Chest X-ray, AP view. Patient: 22 years old, sex M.
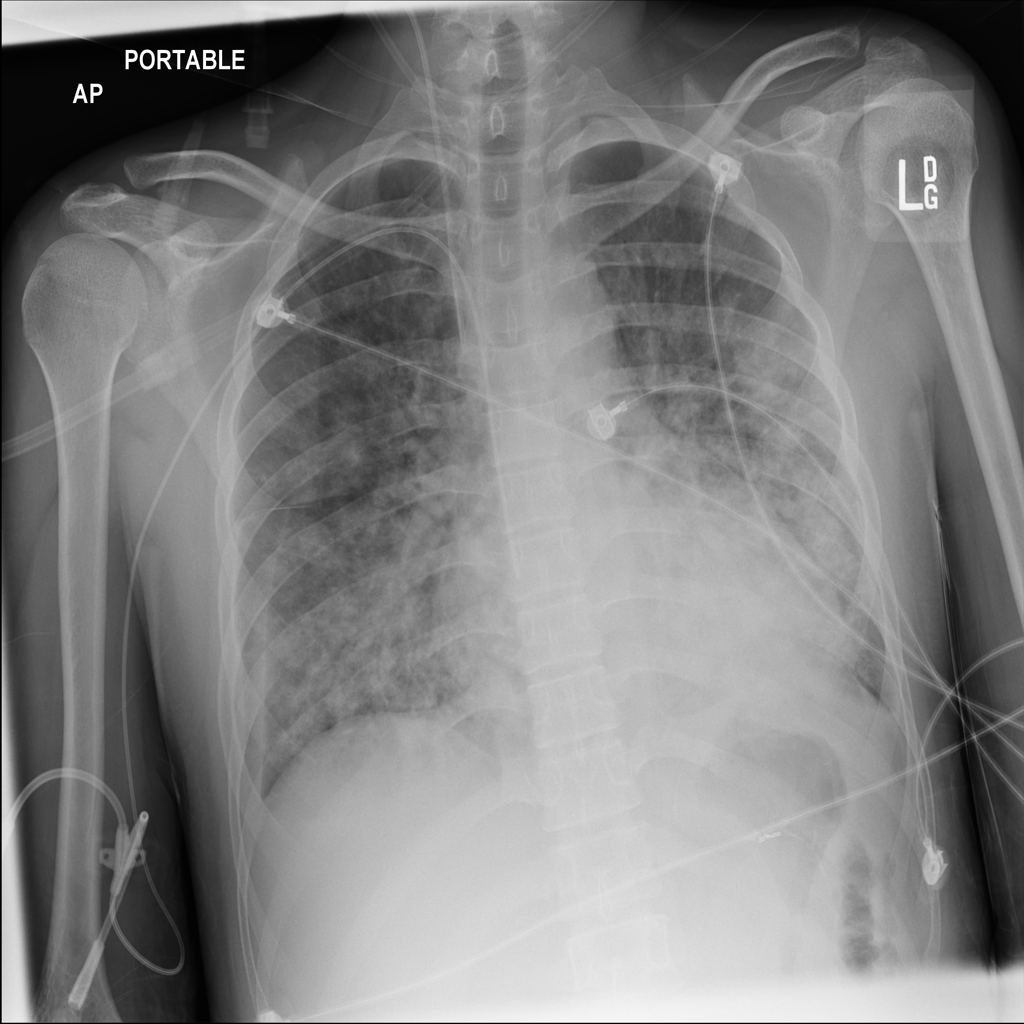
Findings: Effusion, Infiltration